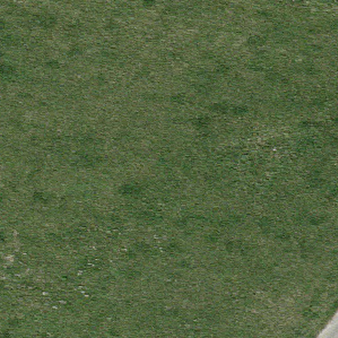
Label: other